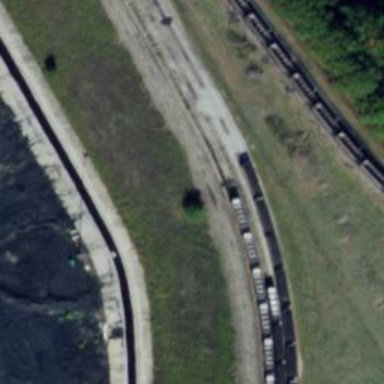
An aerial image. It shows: Railway spur service.